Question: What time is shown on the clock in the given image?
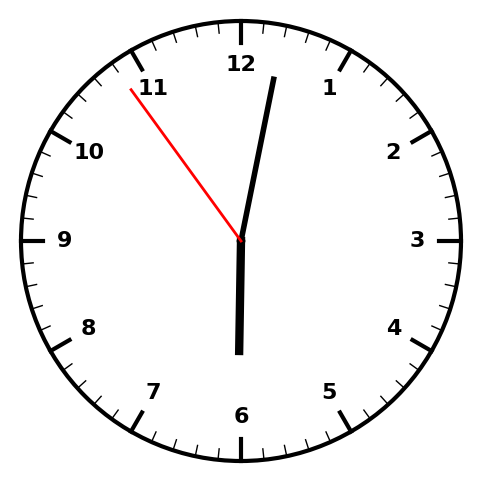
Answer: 06:01:54